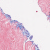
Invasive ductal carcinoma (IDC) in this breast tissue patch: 0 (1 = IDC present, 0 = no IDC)